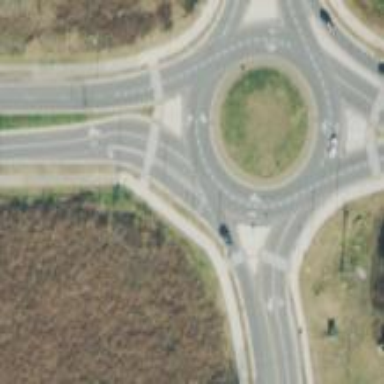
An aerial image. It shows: Secondary road around roundabout.